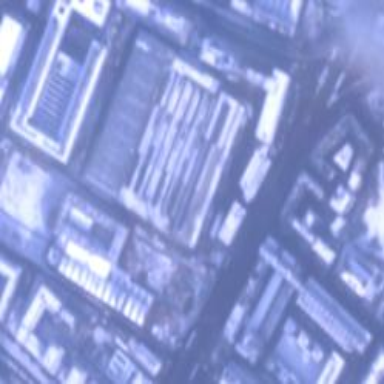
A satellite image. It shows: Industrial building.